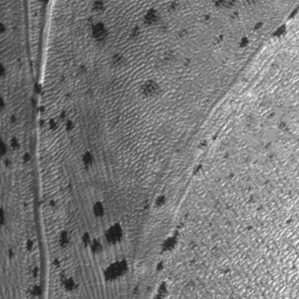
Label: frost